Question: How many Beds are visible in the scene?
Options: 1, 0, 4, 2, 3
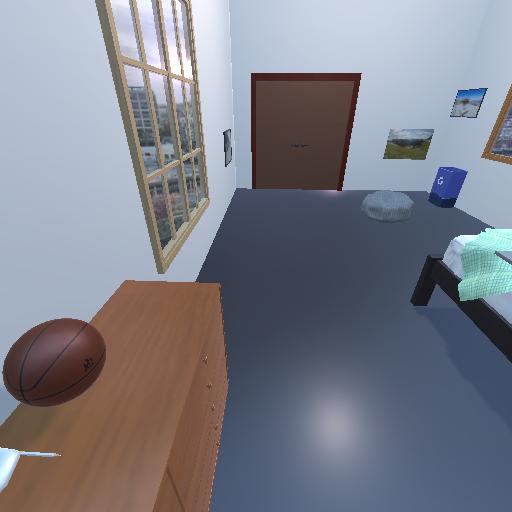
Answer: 1